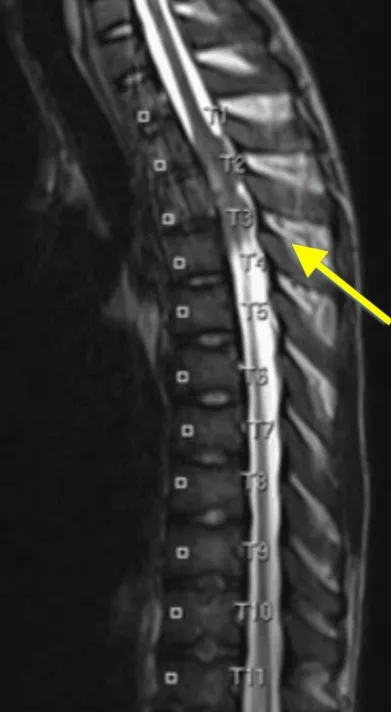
Magnetic resonance imaging (MRI) scan showing metastatic spinal cord compression.
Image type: radiology (mri)